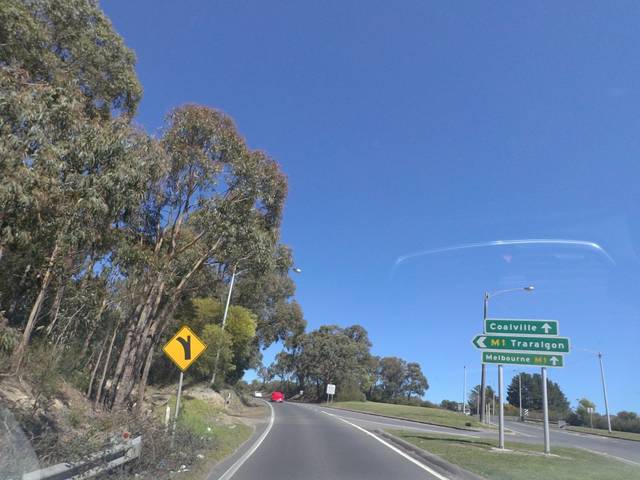
Region: Australia
Coordinates: -38.189, 146.284